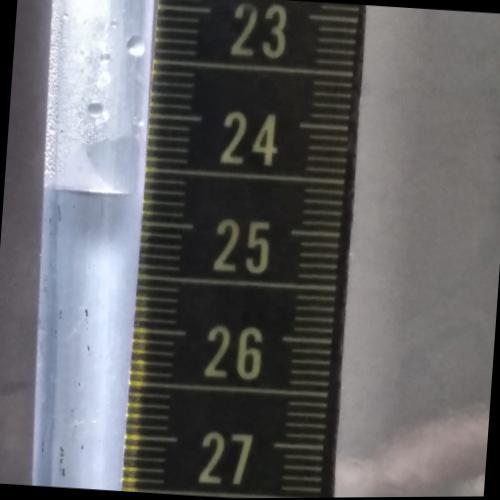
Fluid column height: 24.7 cm